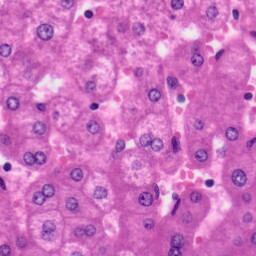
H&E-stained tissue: Liver